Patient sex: M
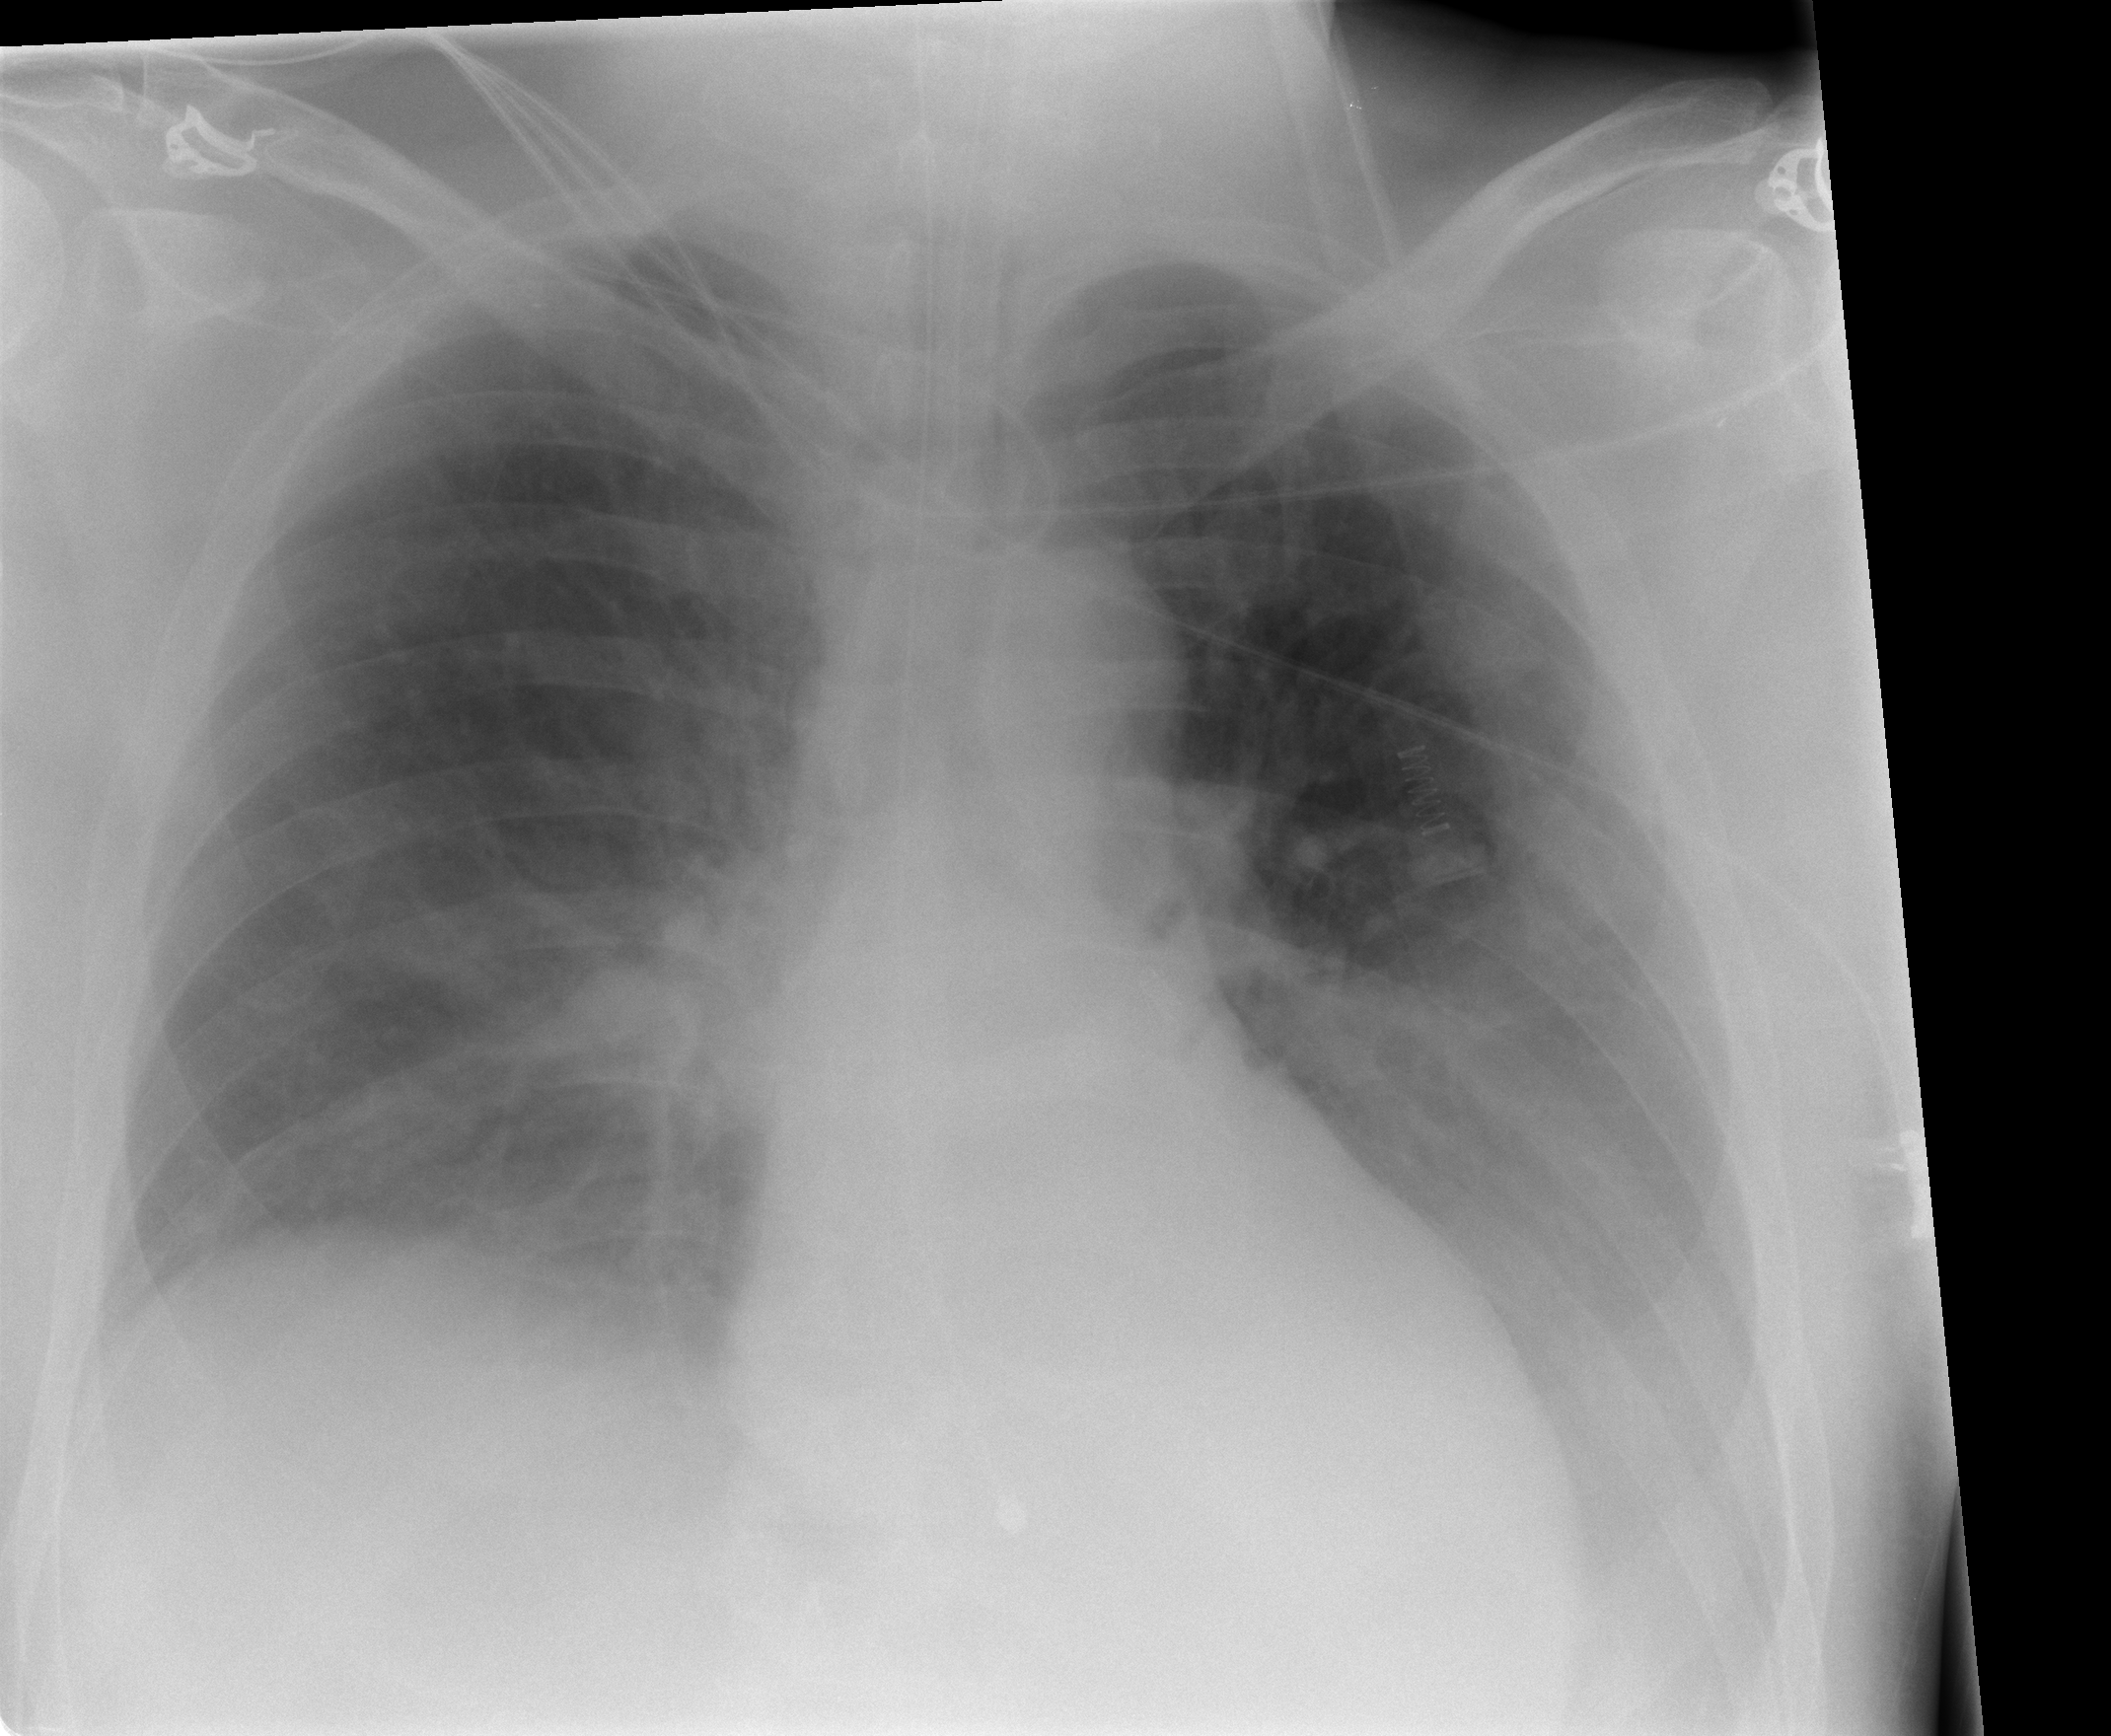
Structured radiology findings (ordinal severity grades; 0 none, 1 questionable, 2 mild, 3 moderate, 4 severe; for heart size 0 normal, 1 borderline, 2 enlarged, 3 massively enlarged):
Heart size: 0
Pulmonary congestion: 0
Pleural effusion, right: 0
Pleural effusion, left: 2
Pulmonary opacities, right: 2
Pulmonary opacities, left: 0
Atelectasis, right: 0
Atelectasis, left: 0